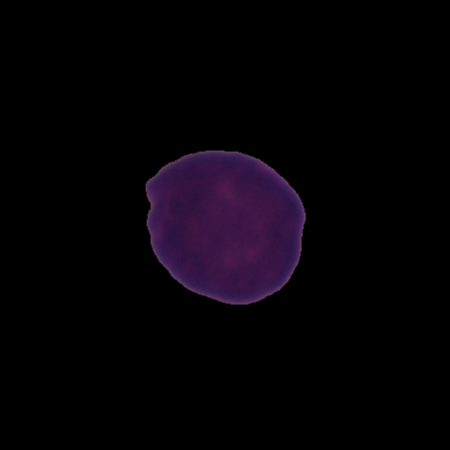
Label: healthy